Interaction volume radius: 5 \u00c5
Interaction volume height: 15 \u00c5
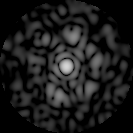
Disorder parameter: 0.8129